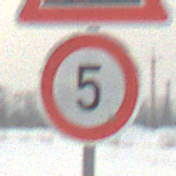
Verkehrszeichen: Geschwindigkeit5
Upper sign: SteinschlagRechts
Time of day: MorningAfternoon
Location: Outdoor (Nature)
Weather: Overcast
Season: Winter
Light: Natural